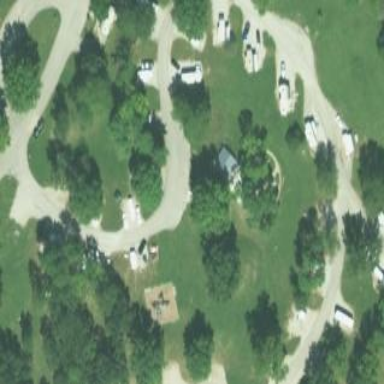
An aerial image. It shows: Campsite for tourism.